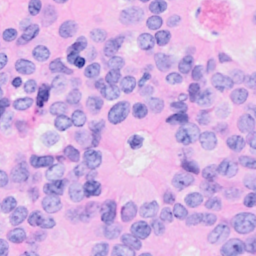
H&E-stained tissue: Breast